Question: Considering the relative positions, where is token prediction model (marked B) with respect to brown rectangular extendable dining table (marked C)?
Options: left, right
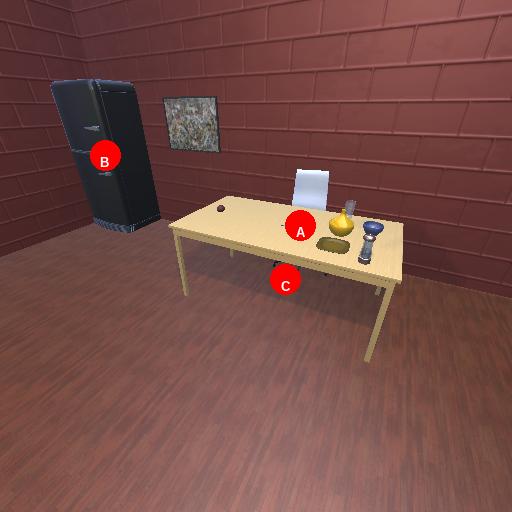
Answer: left